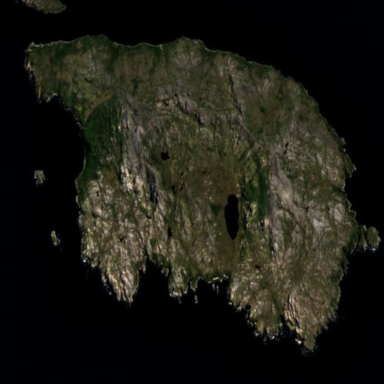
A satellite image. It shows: Island with natural coastline.